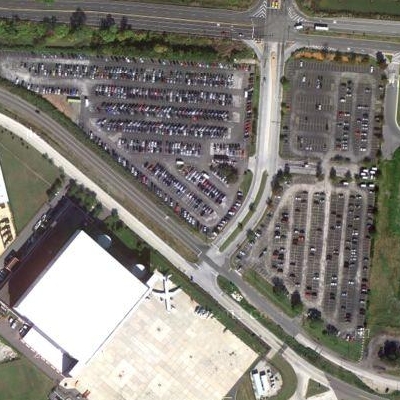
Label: Parking